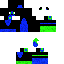
A female human skin with dark skin, wearing brown long hair dressed in a blue hoodie and black pants, featuring a closed mouth.